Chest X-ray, PA view. Patient: 62 years old, sex M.
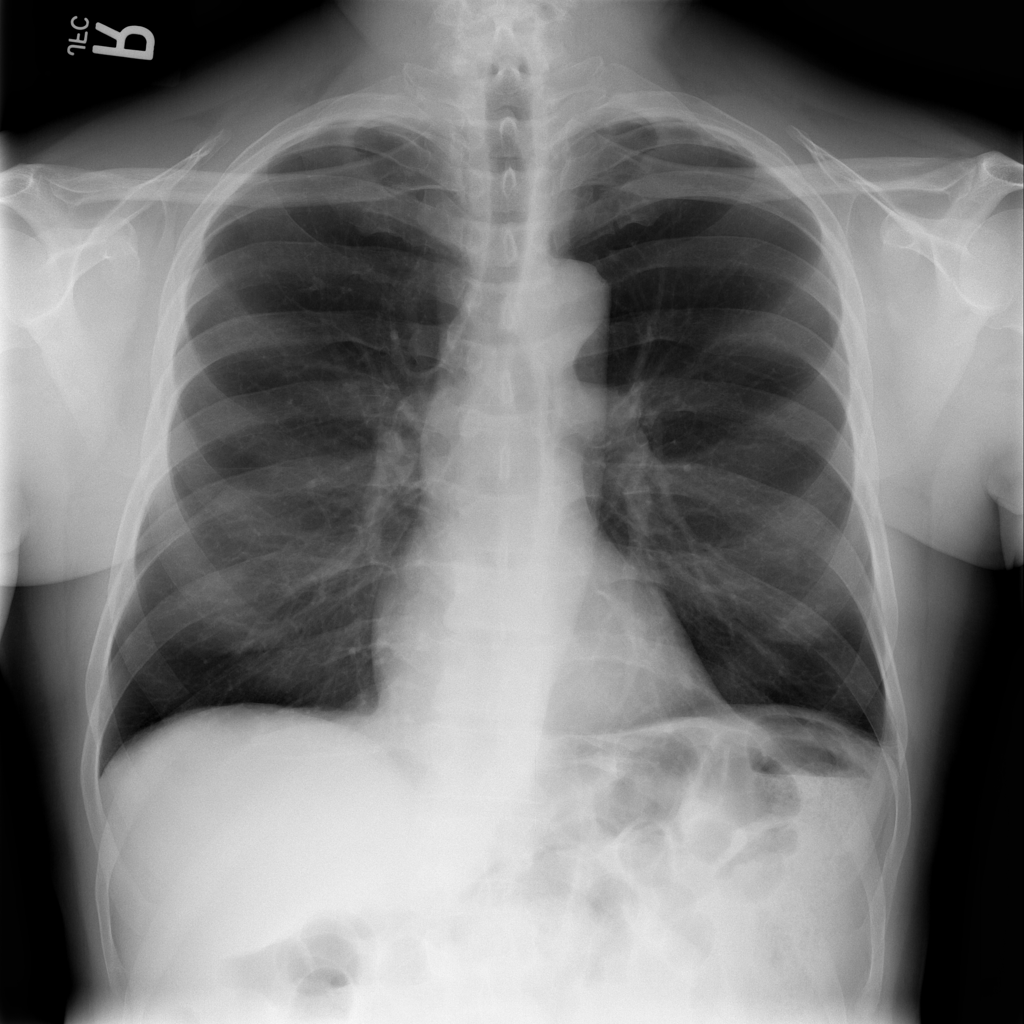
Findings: Atelectasis